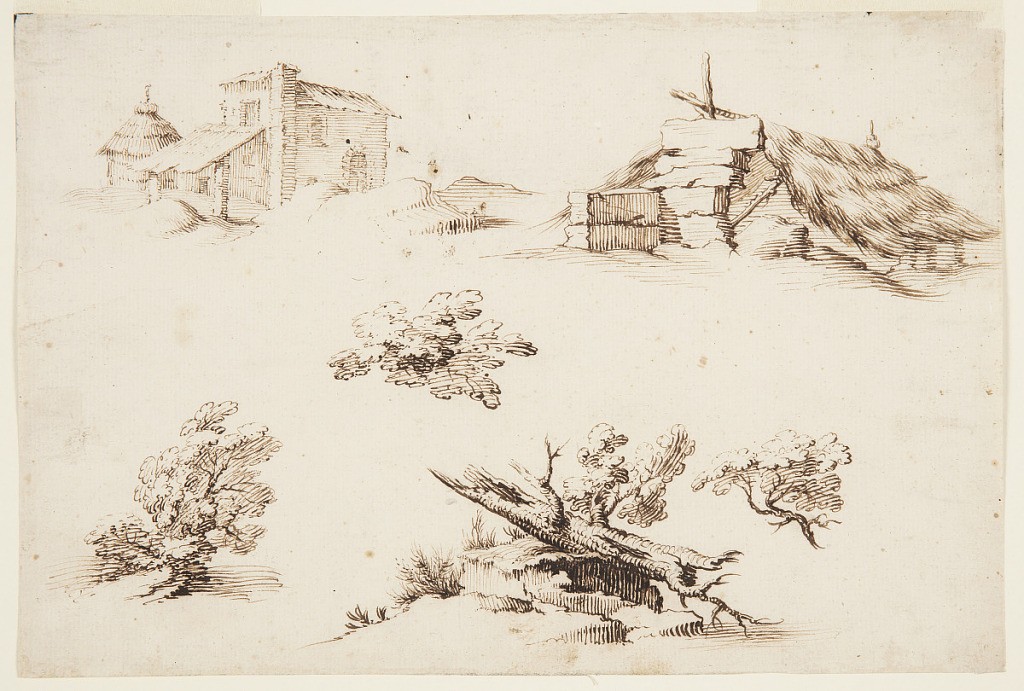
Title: Sketches of Buildings and Trees
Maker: Remigio Cantagallina, Italian, ca. 1582–1656
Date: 1610–30
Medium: Pen and brown ink on cream laid paper
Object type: Drawing
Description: Upper left: sketch of a house and hay-stack; upper right: a thatched lean-to; center: foliage; lower left: a tree; lower right: a log and branch.